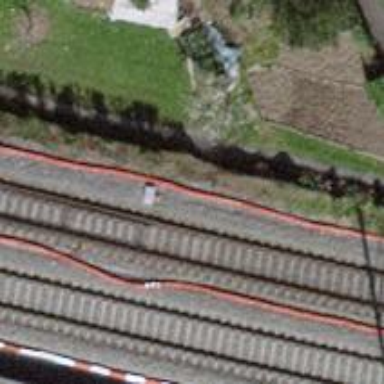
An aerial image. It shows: Railway switch.